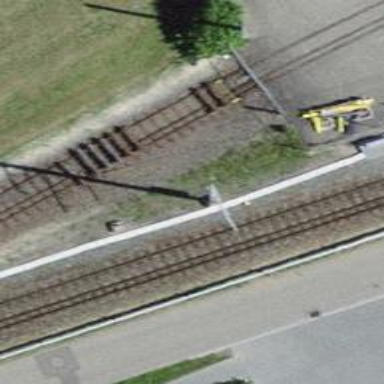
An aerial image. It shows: Disused railway spur with single track.